Question: Can you please tell me why copy, paste option appears after tapping the button for 5 seconds in jQuery mobile? Actually I am using jQuery mobile When I Add button and tap on that it show copy paste select all options?

'''
<div class="ui-grid-c">
<div class="ui-block-a" style="width: 30%;" >
<input name="text-12" id="text-12" value="" type="text" autocorrect="off" class="searchbox">
</div>
<div class="ui-block-b">
<a href="#" data-role="button" data-corners="false" data-inline="true" class="search">Search</a>
</div>
<div class="ui-block-c" style="margin-left: 5px;">
<a href="#" data-role="button" data-corners="false" data-inline="true" id="next" class="searchNext" disabled>Next</a>
</div>
<div class="ui-block-d" style="margin-left: 30px;">
<a href="#" data-role="button" data-corners="false" data-inline="true" id="prev" class="searchPrev" disabled>Previous</a>
</div>
'''
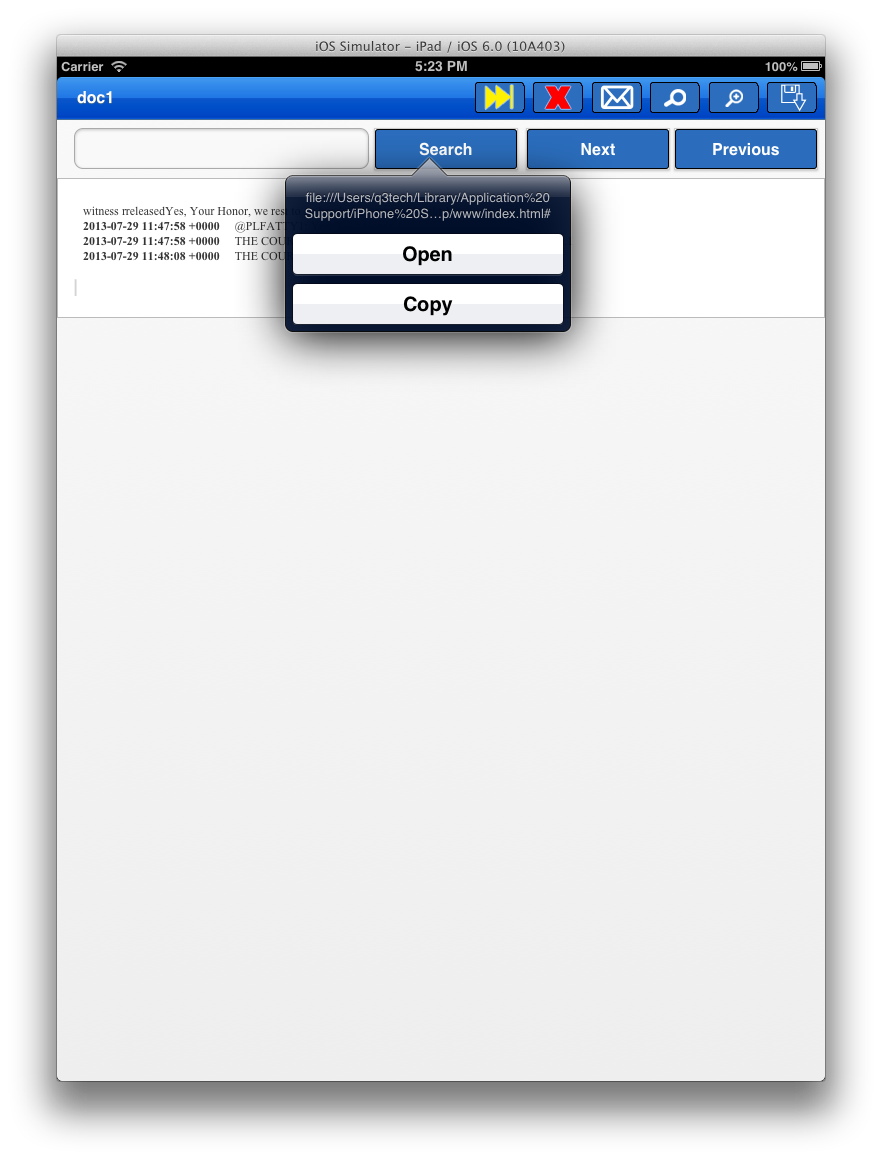
Answer: Please Take a look On this link
<URL>
<URL>
Use This
'''
* {
-webkit-touch-callout: none;
-webkit-user-select: none;
}
'''
and only enable something you like:
'''
input {
-webkit-user-select: auto;
}
'''